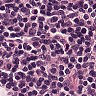
Metastatic tissue present: no